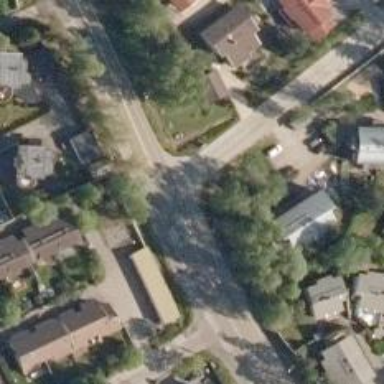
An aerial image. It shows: Asphalt footway.